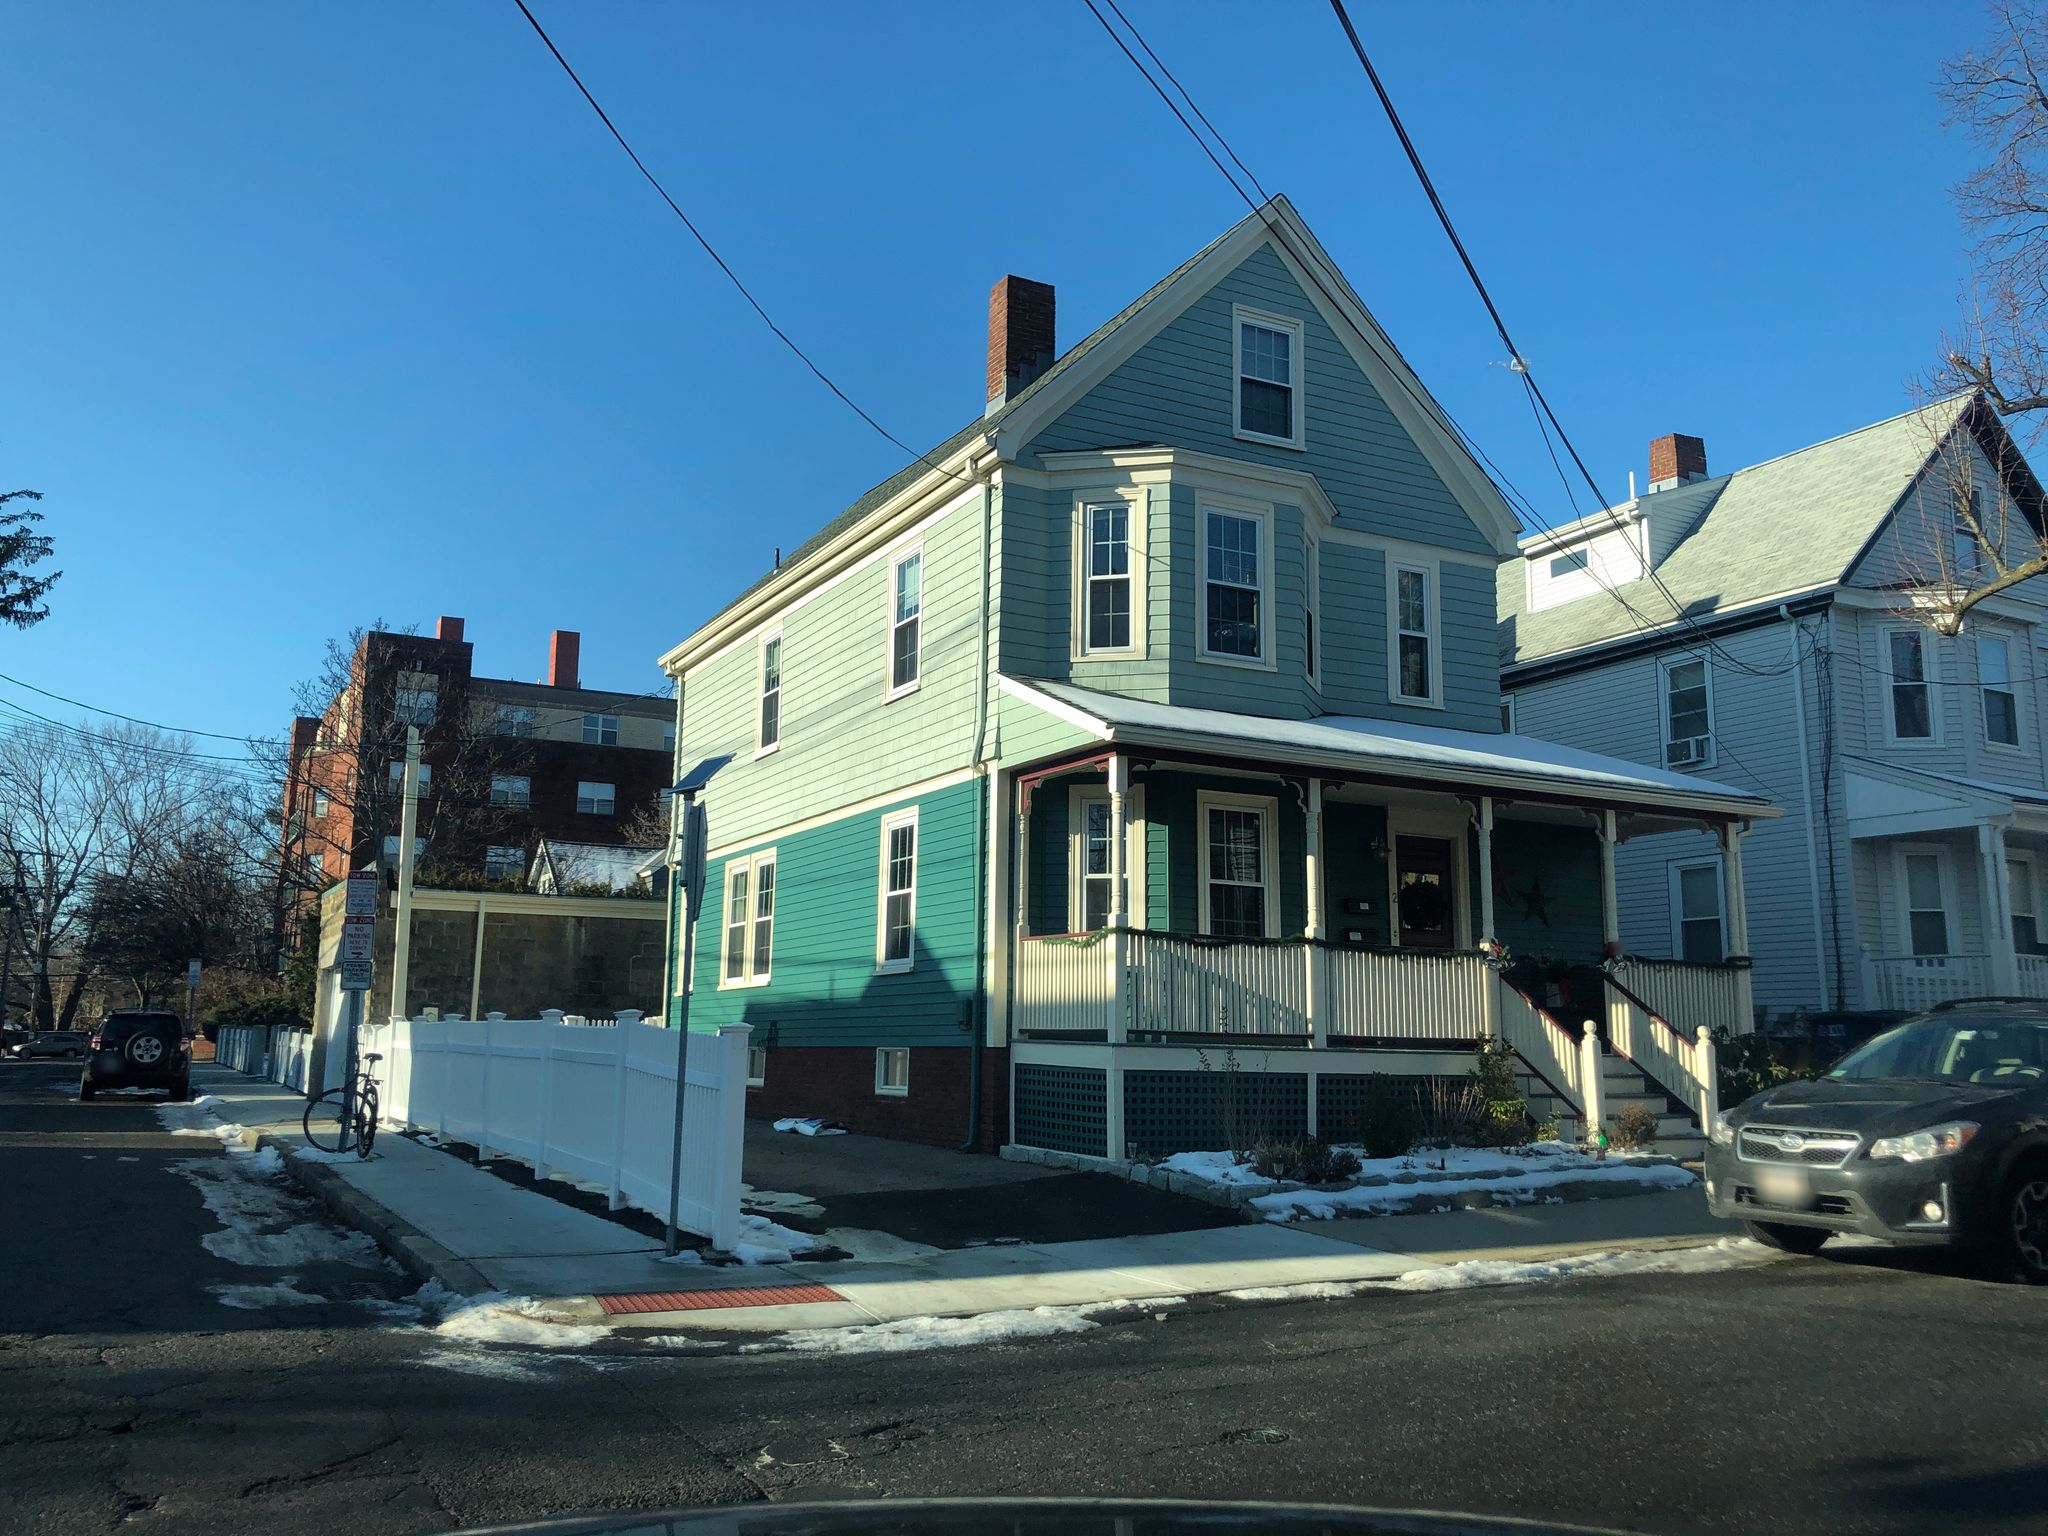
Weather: snowy
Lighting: day
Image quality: good
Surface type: driving surface
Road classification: footway
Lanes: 2
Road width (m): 9.1
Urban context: urban centre
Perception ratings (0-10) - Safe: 5.83, Lively: 9.09, Beautiful: 3.99, Boring: 2.54, Depressing: 3.2, Wealthy: 4.87